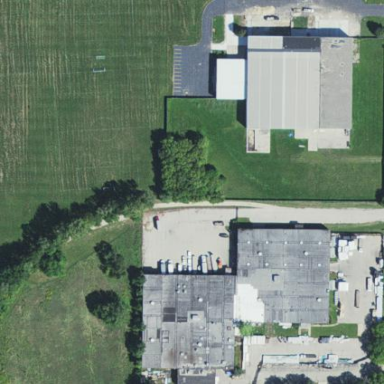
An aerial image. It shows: Industrial building.